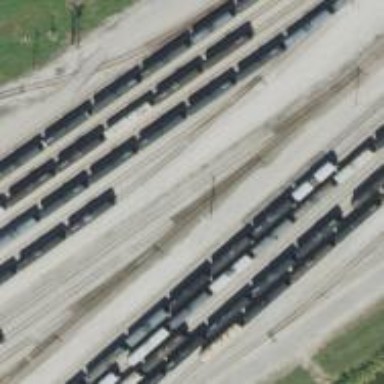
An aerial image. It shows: Railway yard.